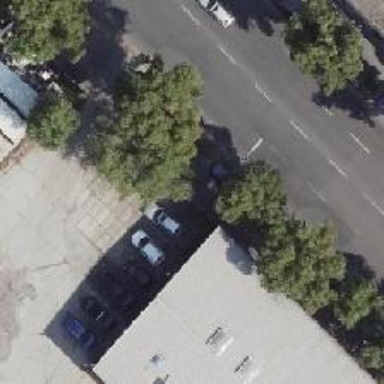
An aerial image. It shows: There is parking obstacle present in the area.